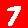
Digit: 7